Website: walmart
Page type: payment
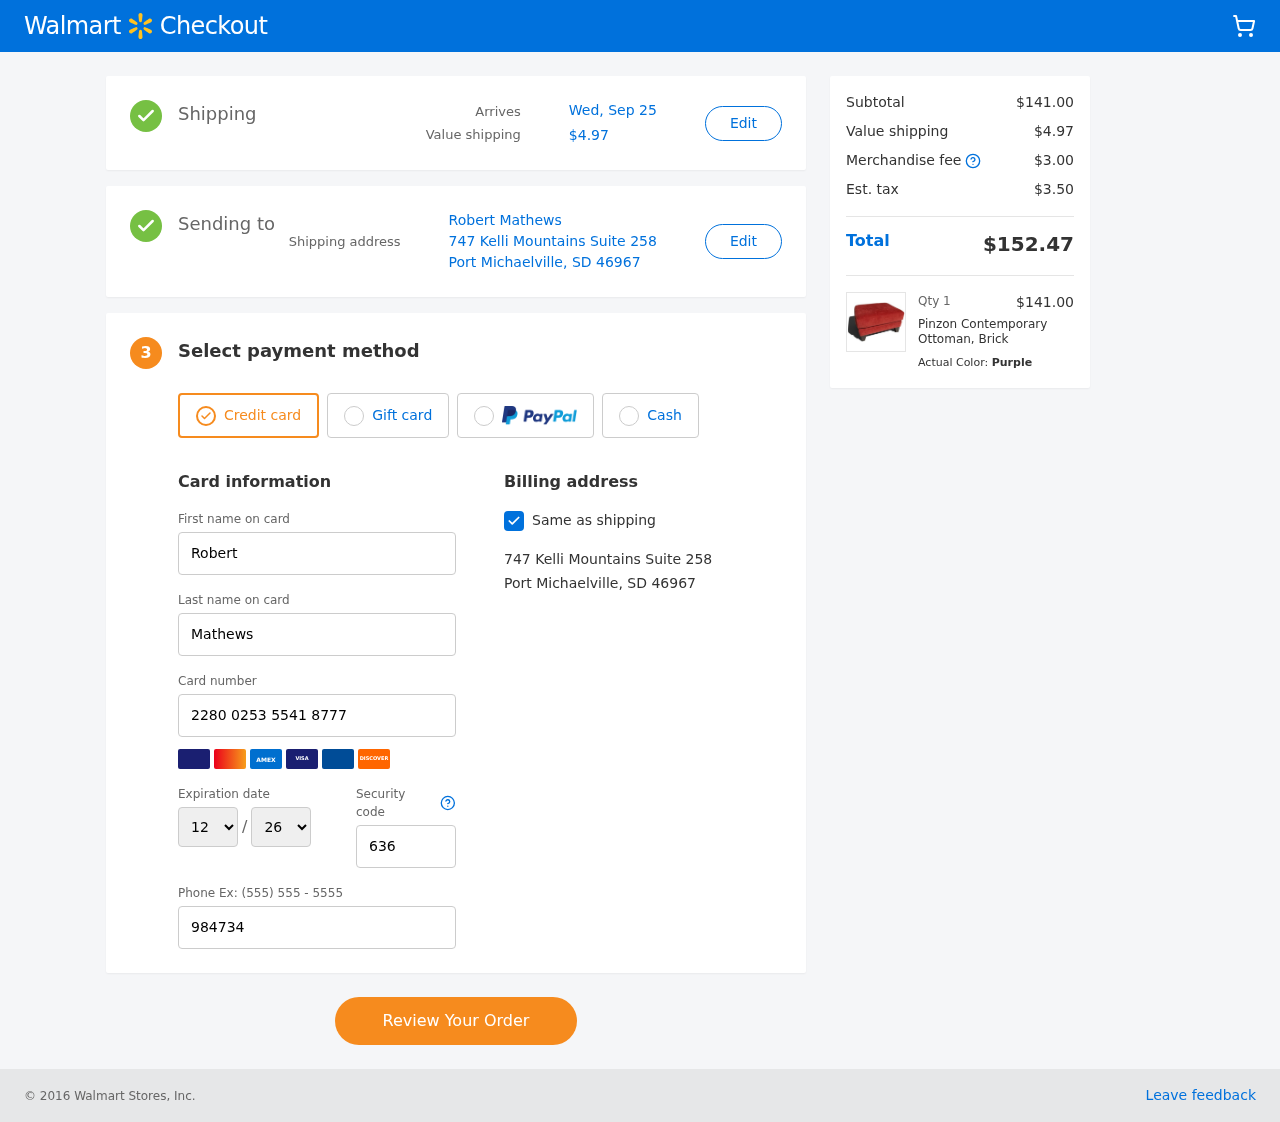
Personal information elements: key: PII_CARD_EXPIRY_MONTH
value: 12
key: PII_CARD_EXPIRY_YEAR
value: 26
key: PII_CITY_STATE_ZIP
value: Port Michaelville, SD 46967
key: PII_FULLNAME
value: Robert Mathews
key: PII_STREET
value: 747 Kelli Mountains Suite 258
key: PII_FIRSTNAME
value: Robert
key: PII_LASTNAME
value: Mathews
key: PII_CARD_NUMBER
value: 2280 0253 5541 8777
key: PII_CARD_CVV
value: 636
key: PII_PHONE
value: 9847345474
Product elements: key: PRODUCT1_NAME
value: Pinzon Contemporary Ottoman, Brick
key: PRODUCT1_PRICE
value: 141
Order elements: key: ORDER_DELIVERY_DATE
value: Wed, Sep 25
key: ORDER_SHIPPING_COST
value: $4.97
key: ORDER_SUBTOTAL
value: $141.00
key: ORDER_MERCHANDISE_FEE
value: $3.00
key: ORDER_TAX
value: $3.50
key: ORDER_TOTAL
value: $152.47
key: ORDER_NUM_ITEMS
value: Qty 1